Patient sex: M
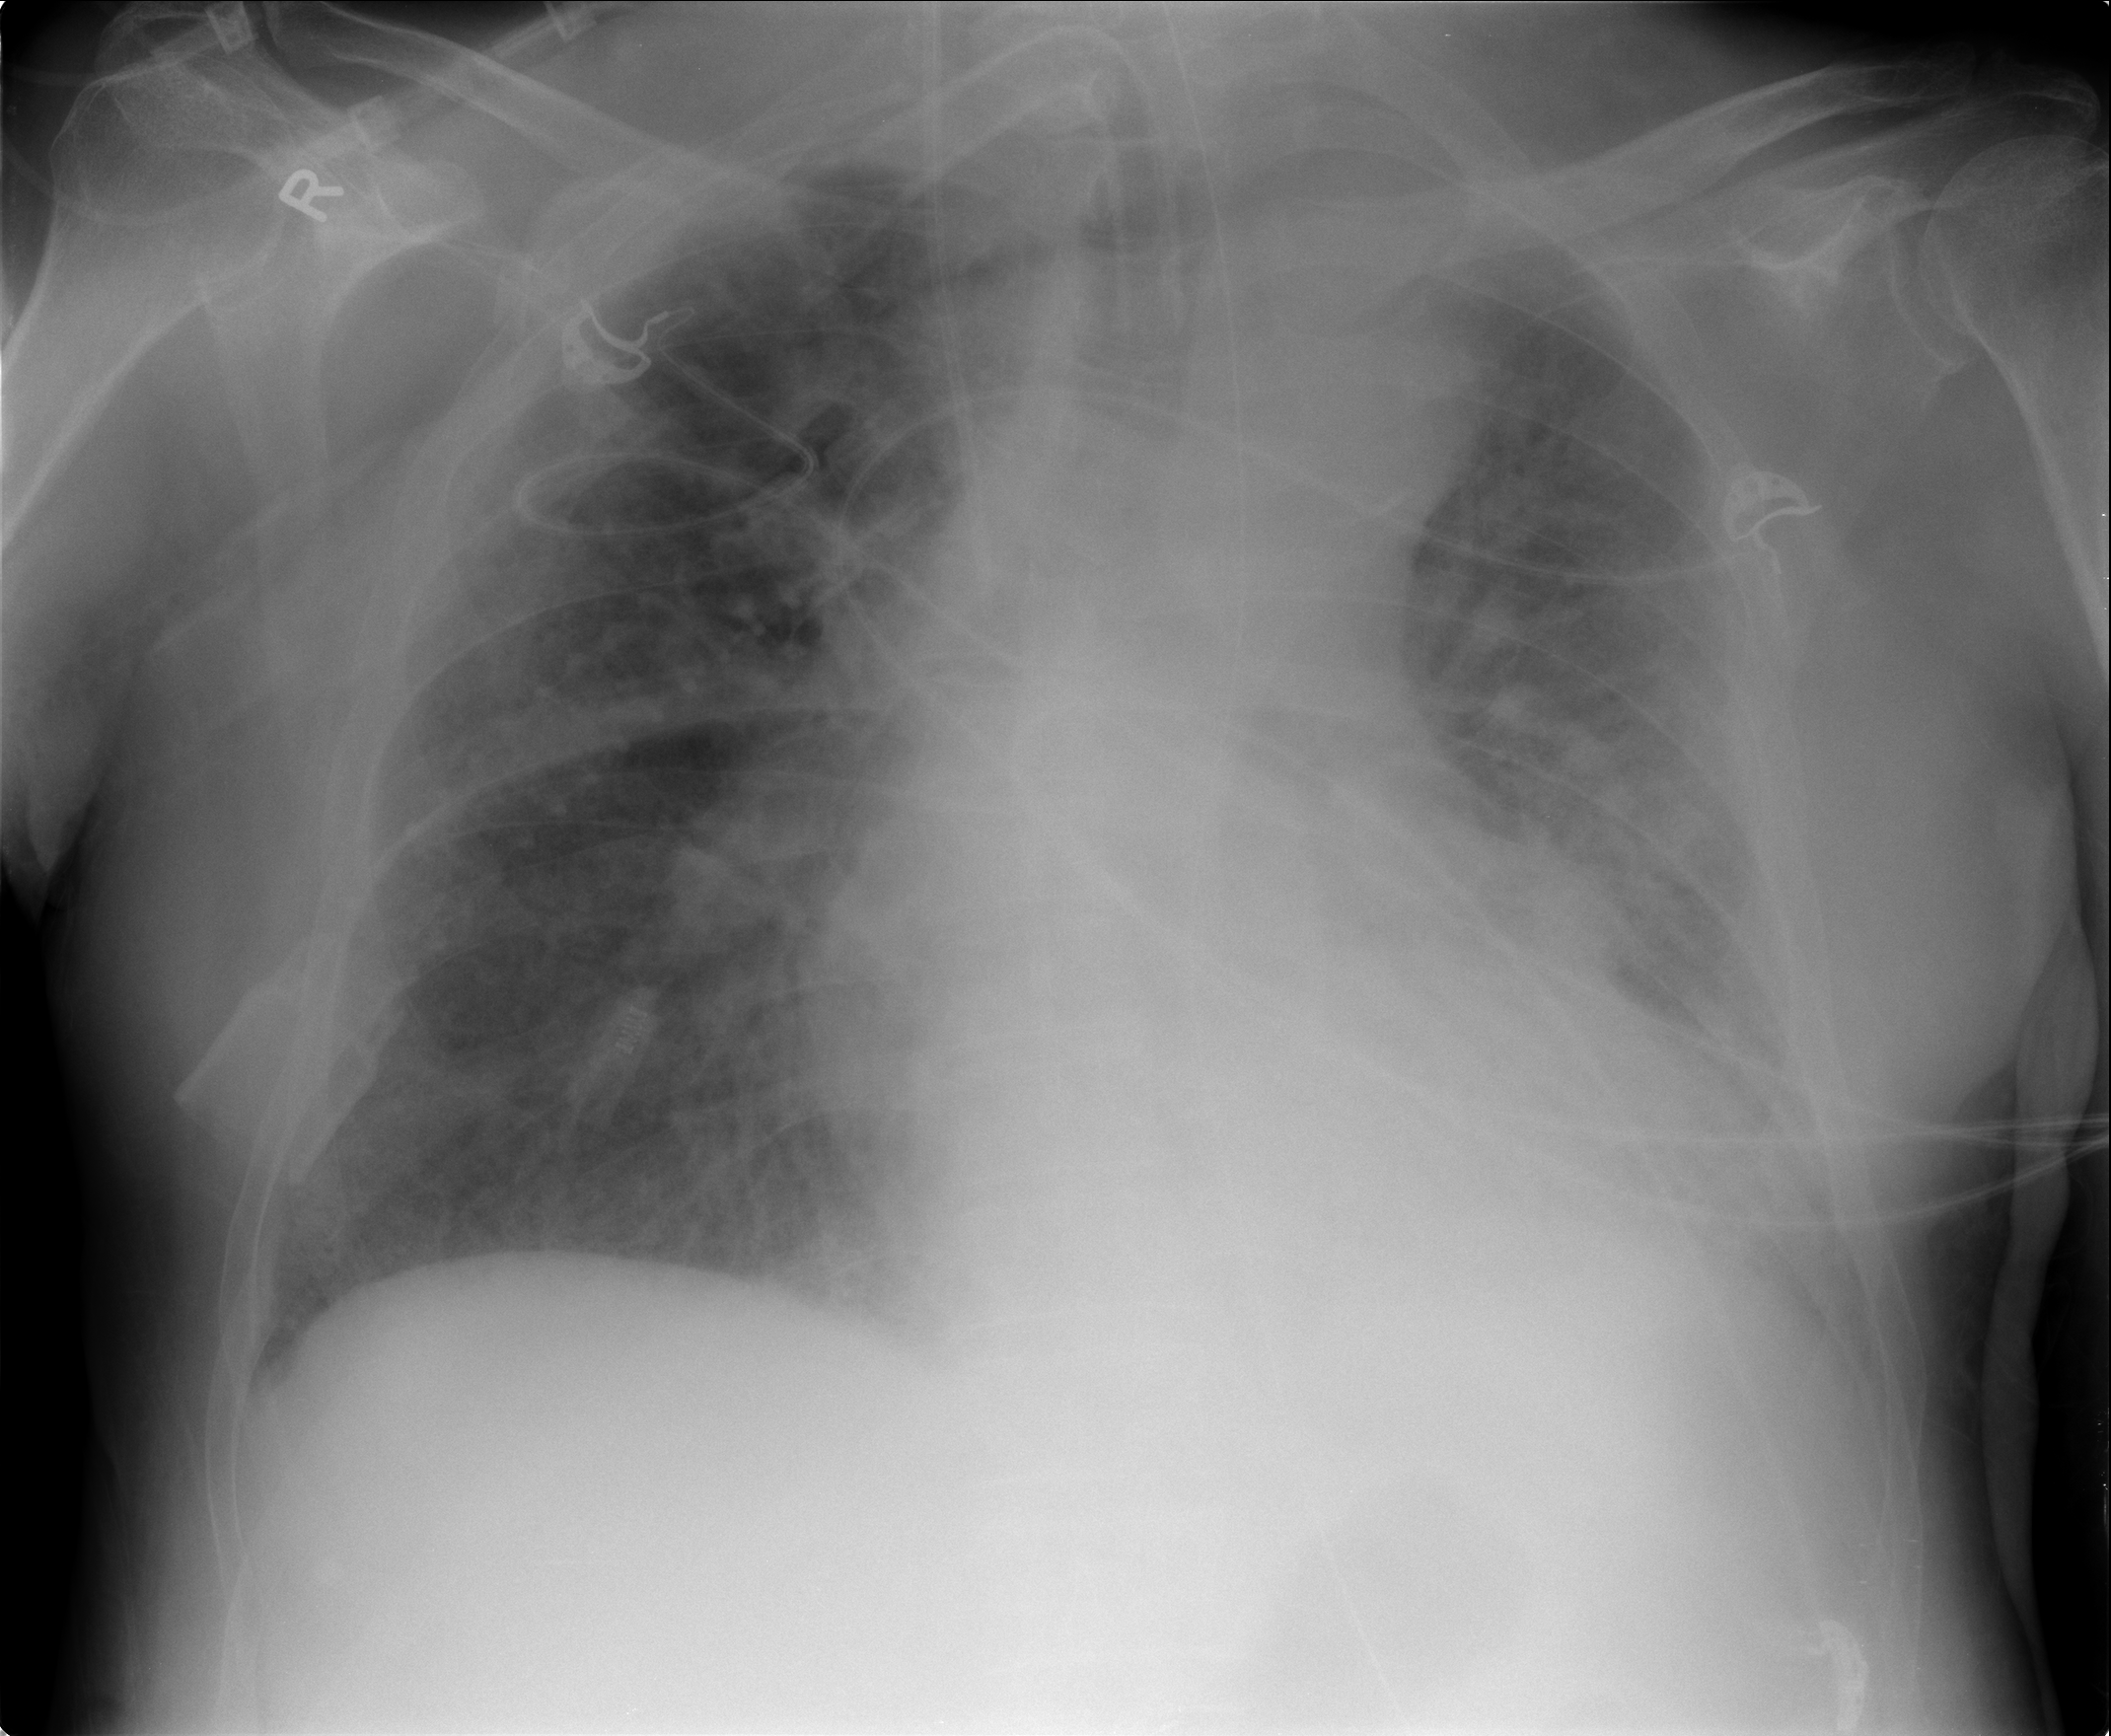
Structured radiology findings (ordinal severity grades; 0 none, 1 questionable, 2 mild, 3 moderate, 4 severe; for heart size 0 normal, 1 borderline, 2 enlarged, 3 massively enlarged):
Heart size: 2
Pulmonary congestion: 2
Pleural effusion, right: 0
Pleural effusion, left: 1
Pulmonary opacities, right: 2
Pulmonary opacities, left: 3
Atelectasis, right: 0
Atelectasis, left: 2